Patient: sex M, age 61
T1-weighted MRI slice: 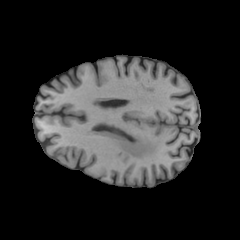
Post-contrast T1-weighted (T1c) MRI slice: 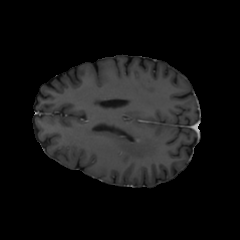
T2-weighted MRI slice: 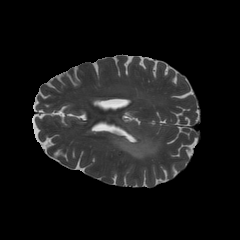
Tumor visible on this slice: yes
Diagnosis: Astrocytoma, IDH-wildtype
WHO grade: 3